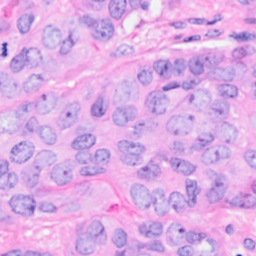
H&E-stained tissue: Breast